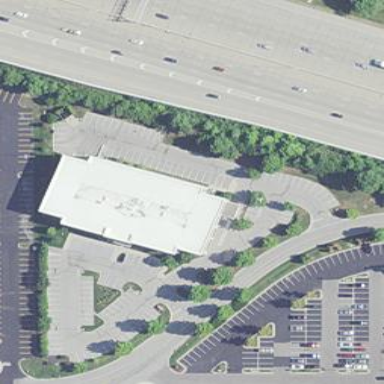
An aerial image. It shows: Office building.